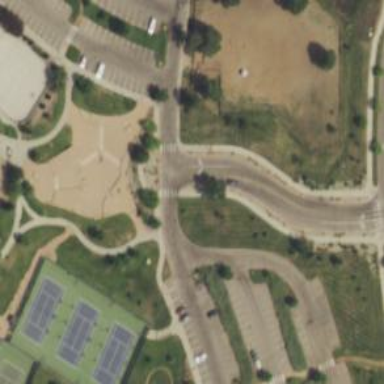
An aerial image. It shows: Dog park for leisure land.